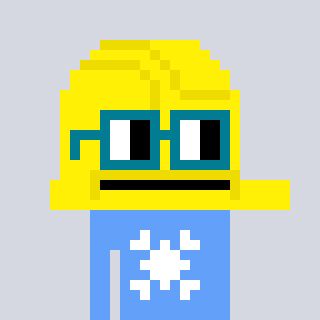
a pixel art character with square dark green glasses, a construction helmet-shaped head and a blue-colored body on a cool background